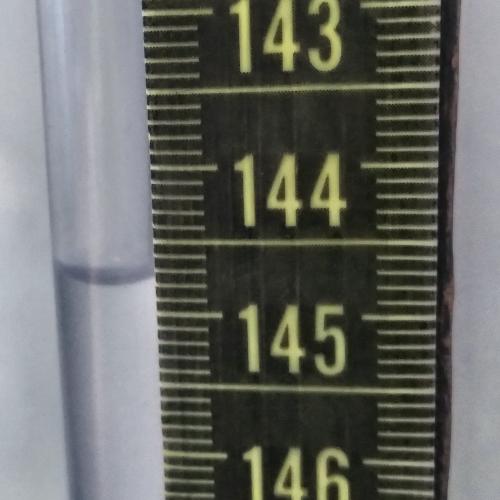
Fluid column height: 144.8 cm